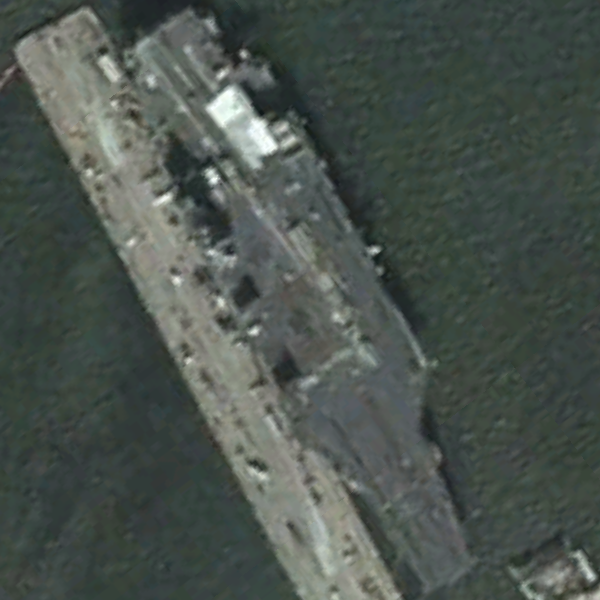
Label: aircraft_carrier